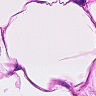
Metastatic tissue present: no